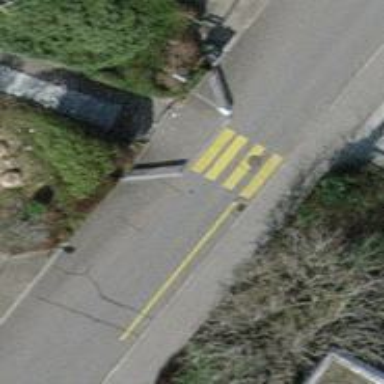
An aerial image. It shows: Set of steps on the road with ramp.